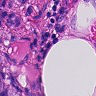
Metastatic tissue present: yes